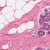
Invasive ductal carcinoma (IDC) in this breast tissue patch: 0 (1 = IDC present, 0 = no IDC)